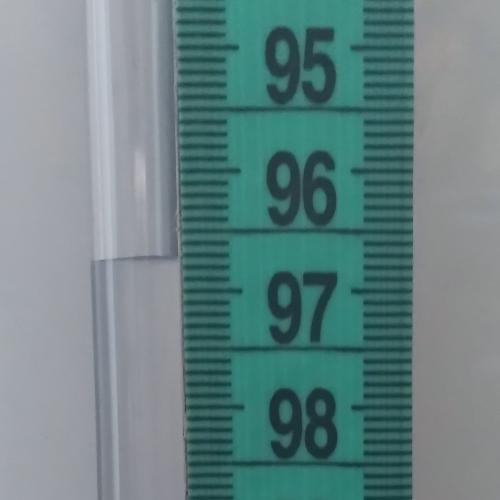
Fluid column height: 96.7 cm